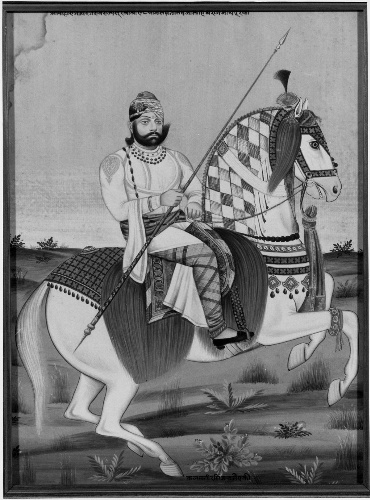
Date: late 19th–early 20th century
Object type: Painting
Classification: Paintings
Medium: Gold and color on brown paper
Culture: India
Period: Rajput
Dimensions: 14 x 10 1/4 in. (35.5 x 26 cm)
Department: Asian Art
Credit line: Gift of Adele Simpson, 1964
Accession year: 1964
Repository: Metropolitan Museum of Art, New York, NY
Tags: Men|Portraits|Horses